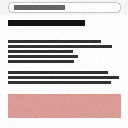
Screen state: on